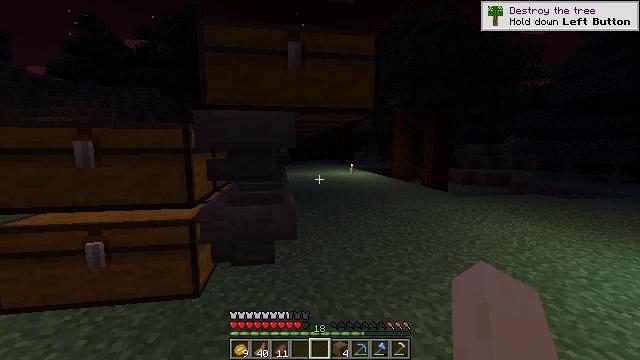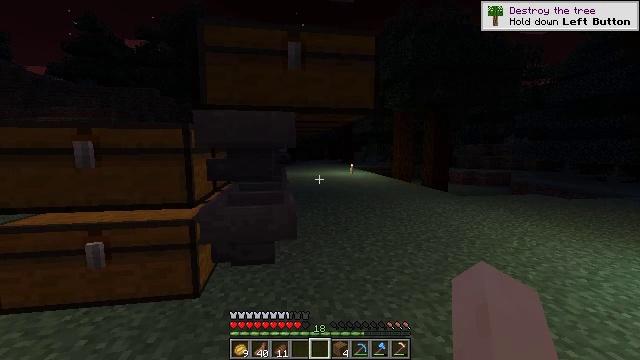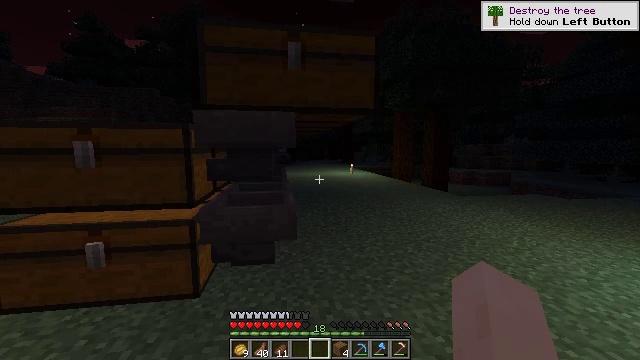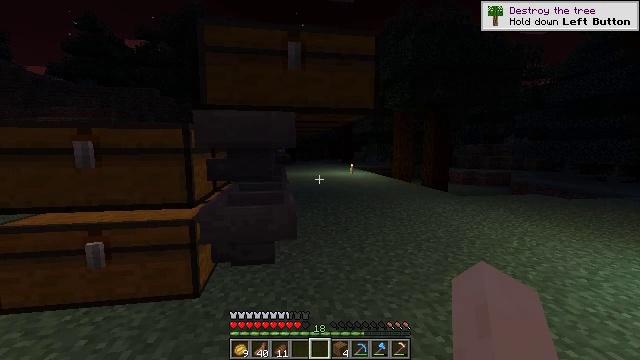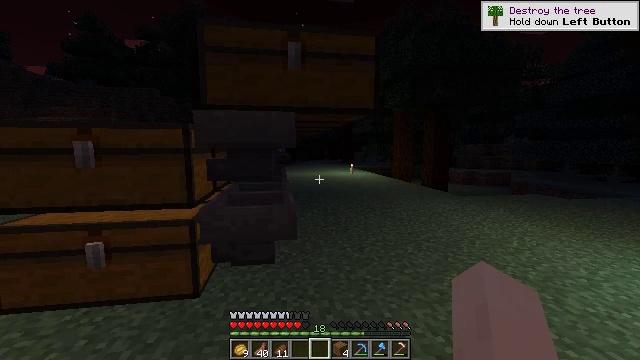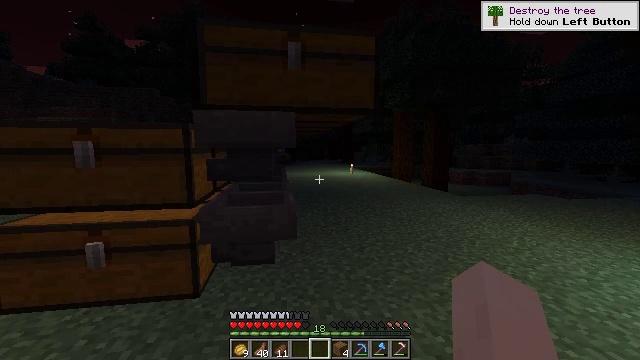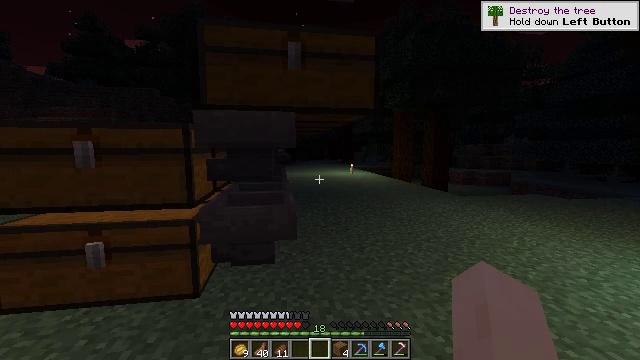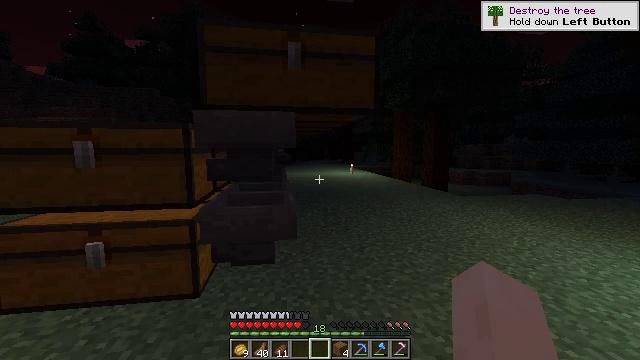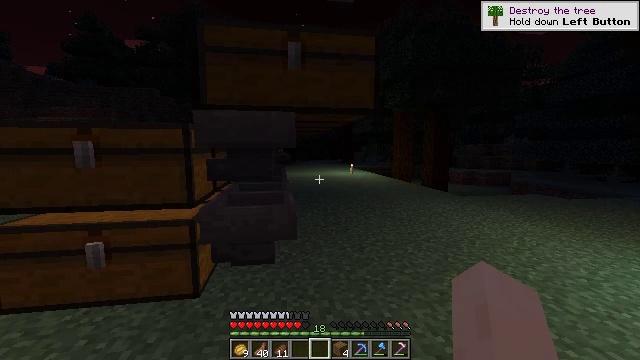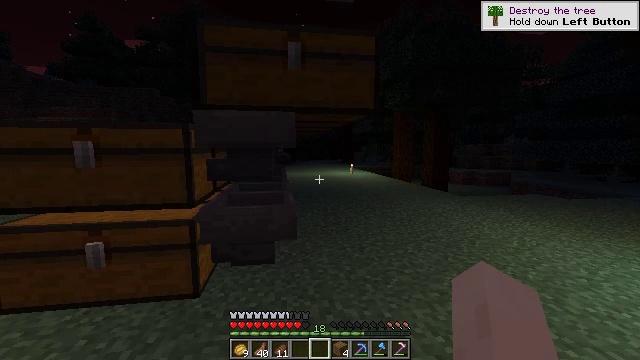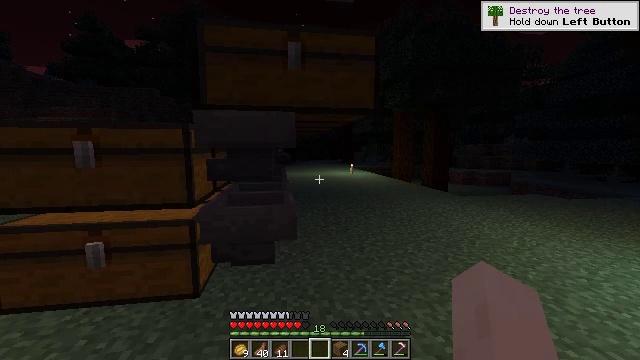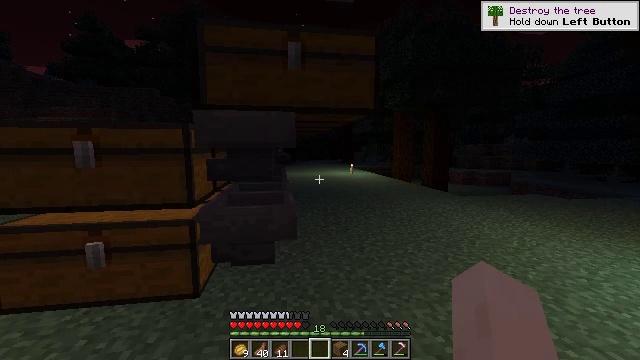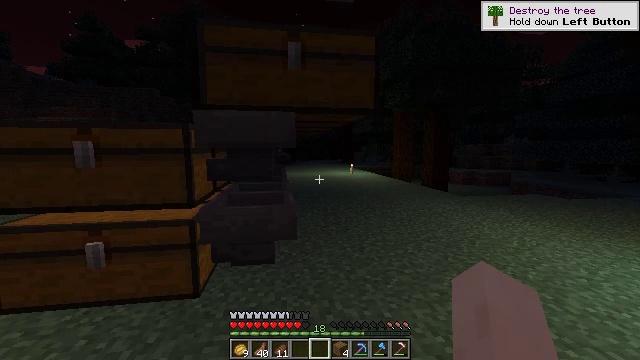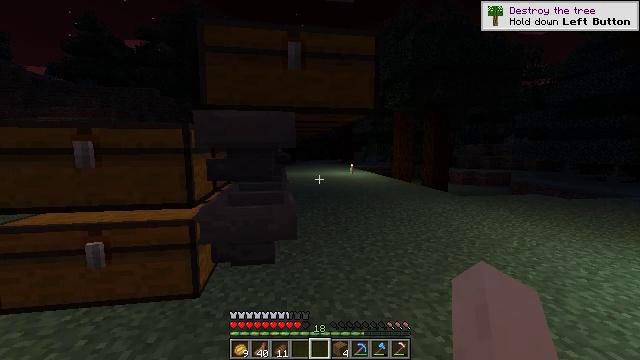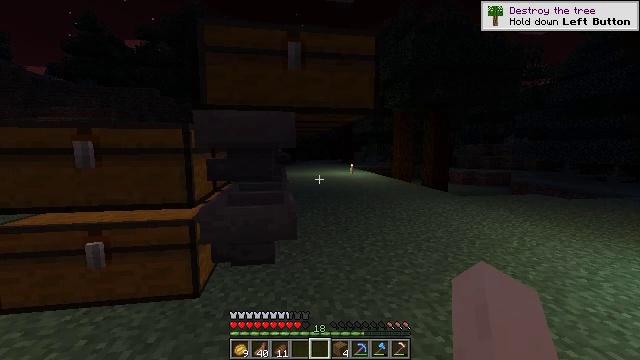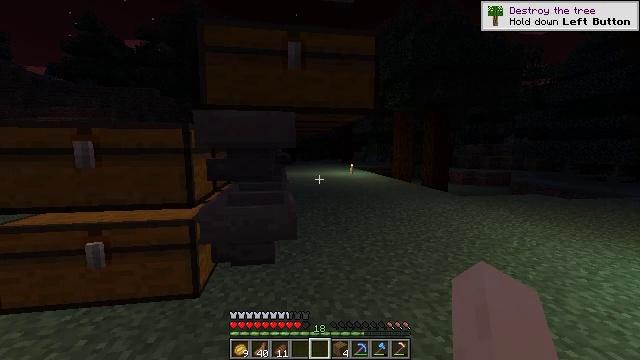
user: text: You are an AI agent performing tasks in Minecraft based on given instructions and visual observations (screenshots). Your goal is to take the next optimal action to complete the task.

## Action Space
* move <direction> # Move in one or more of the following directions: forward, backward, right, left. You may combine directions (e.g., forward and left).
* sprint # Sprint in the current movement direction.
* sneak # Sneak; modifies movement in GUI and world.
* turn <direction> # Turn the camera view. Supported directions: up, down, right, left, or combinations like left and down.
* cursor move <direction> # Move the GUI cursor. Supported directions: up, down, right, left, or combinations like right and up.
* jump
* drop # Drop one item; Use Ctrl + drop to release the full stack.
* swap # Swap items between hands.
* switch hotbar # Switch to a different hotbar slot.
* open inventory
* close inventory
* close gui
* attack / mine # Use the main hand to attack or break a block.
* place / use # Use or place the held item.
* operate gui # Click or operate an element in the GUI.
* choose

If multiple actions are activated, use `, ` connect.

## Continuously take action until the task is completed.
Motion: motion action
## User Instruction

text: mine block trapped chest
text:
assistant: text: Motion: no_op
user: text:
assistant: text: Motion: no_op
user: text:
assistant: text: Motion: no_op
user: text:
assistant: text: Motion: no_op
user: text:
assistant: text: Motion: no_op
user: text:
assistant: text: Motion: no_op
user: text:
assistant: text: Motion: no_op
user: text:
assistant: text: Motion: no_op
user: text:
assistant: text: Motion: no_op
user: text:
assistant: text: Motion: no_op
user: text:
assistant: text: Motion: no_op
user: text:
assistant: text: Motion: no_op
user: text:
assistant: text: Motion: no_op
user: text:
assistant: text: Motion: no_op
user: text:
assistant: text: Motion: no_op
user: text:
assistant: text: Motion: no_op
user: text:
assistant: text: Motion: no_op
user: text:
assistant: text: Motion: no_op
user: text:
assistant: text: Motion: no_op
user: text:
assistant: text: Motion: no_op
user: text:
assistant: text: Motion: no_op
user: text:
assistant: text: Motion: no_op
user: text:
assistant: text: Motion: no_op
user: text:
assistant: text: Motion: no_op
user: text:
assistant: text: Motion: no_op
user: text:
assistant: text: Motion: no_op
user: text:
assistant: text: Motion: no_op
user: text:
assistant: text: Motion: no_op
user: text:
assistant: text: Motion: no_op
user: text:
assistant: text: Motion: no_op